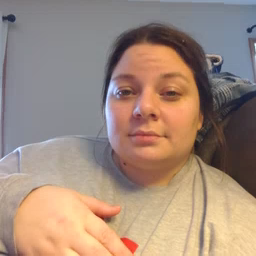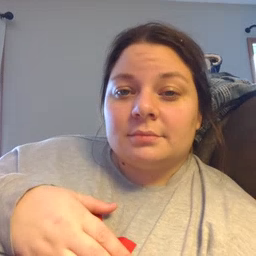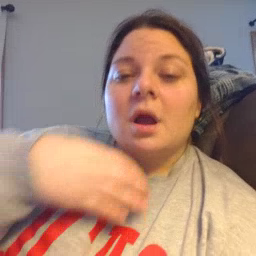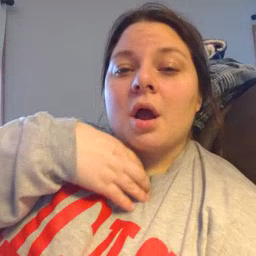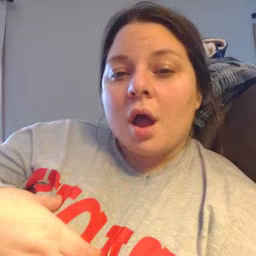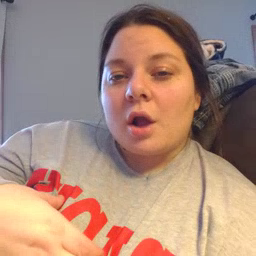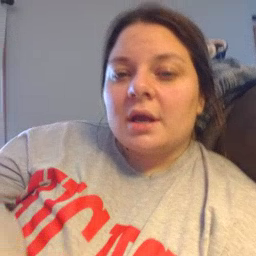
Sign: hungry